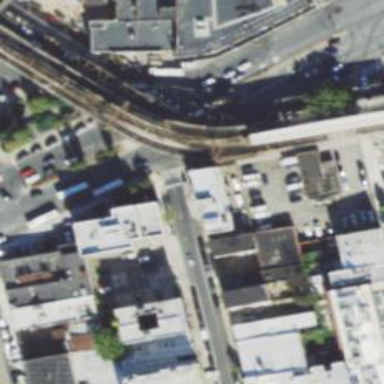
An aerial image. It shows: Bridge over electrified rail tracks leading to service yard.